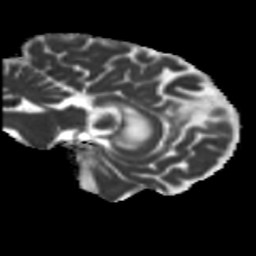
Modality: MD
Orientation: sagittal
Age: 68
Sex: female
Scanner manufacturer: siemens
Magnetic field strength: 3 T
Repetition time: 5.25 s
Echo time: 0.08 s